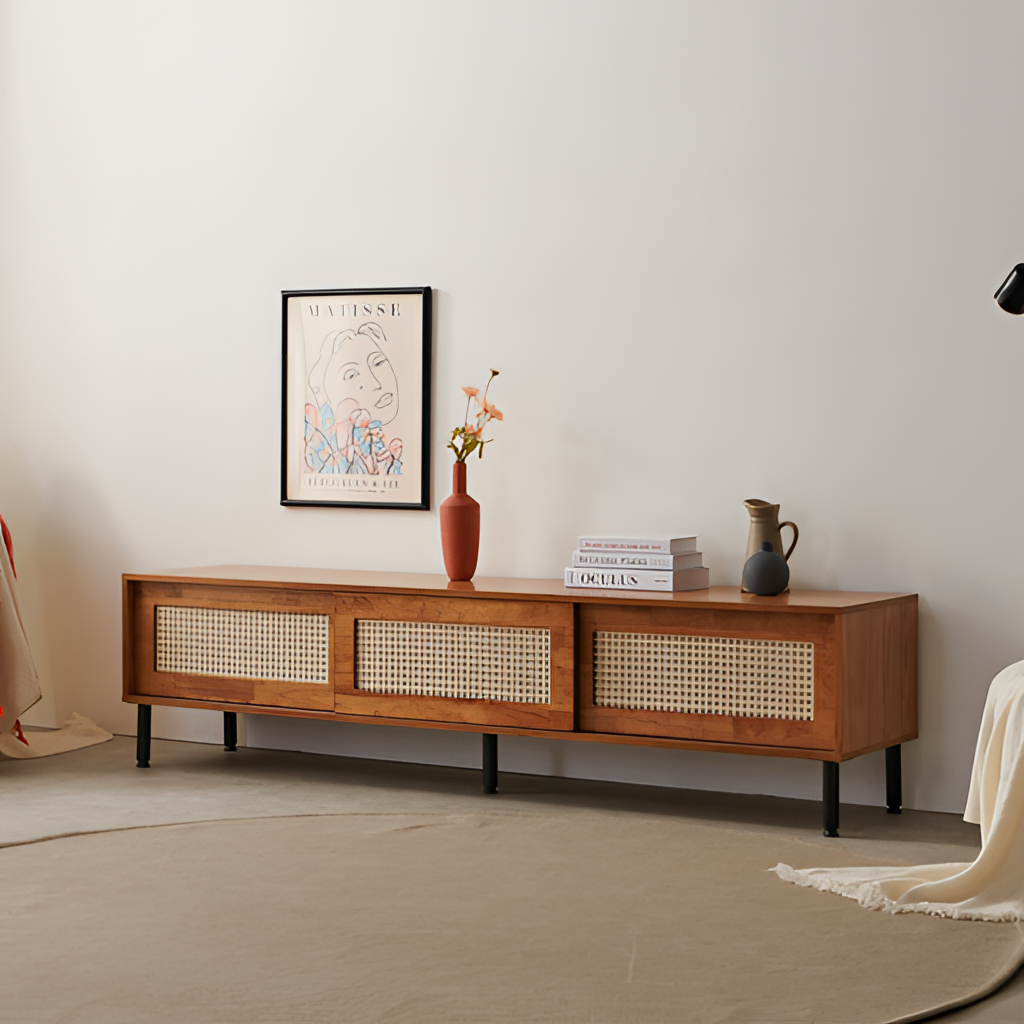
wood sideboard, living room, carpet flooring, with large square pattern, contemporary, cream paint wallpaper, with solid pattern